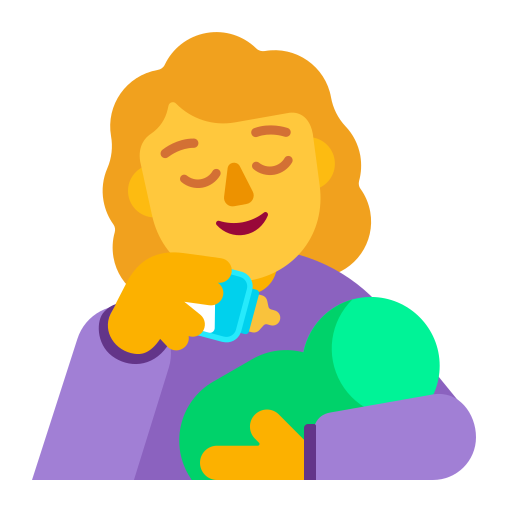
woman feeding baby flat default